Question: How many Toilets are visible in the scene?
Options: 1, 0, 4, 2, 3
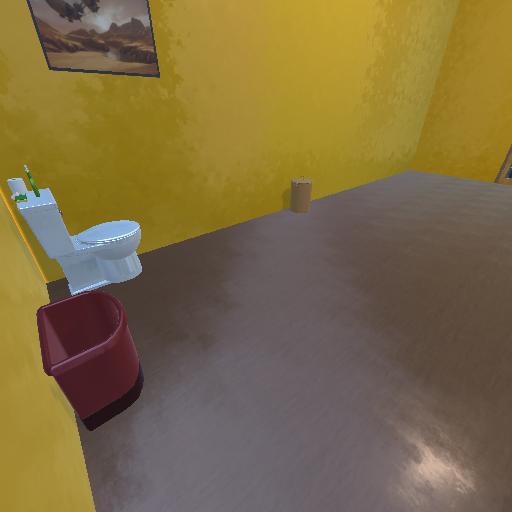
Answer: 1